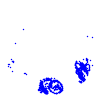
Particle: proton